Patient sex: M
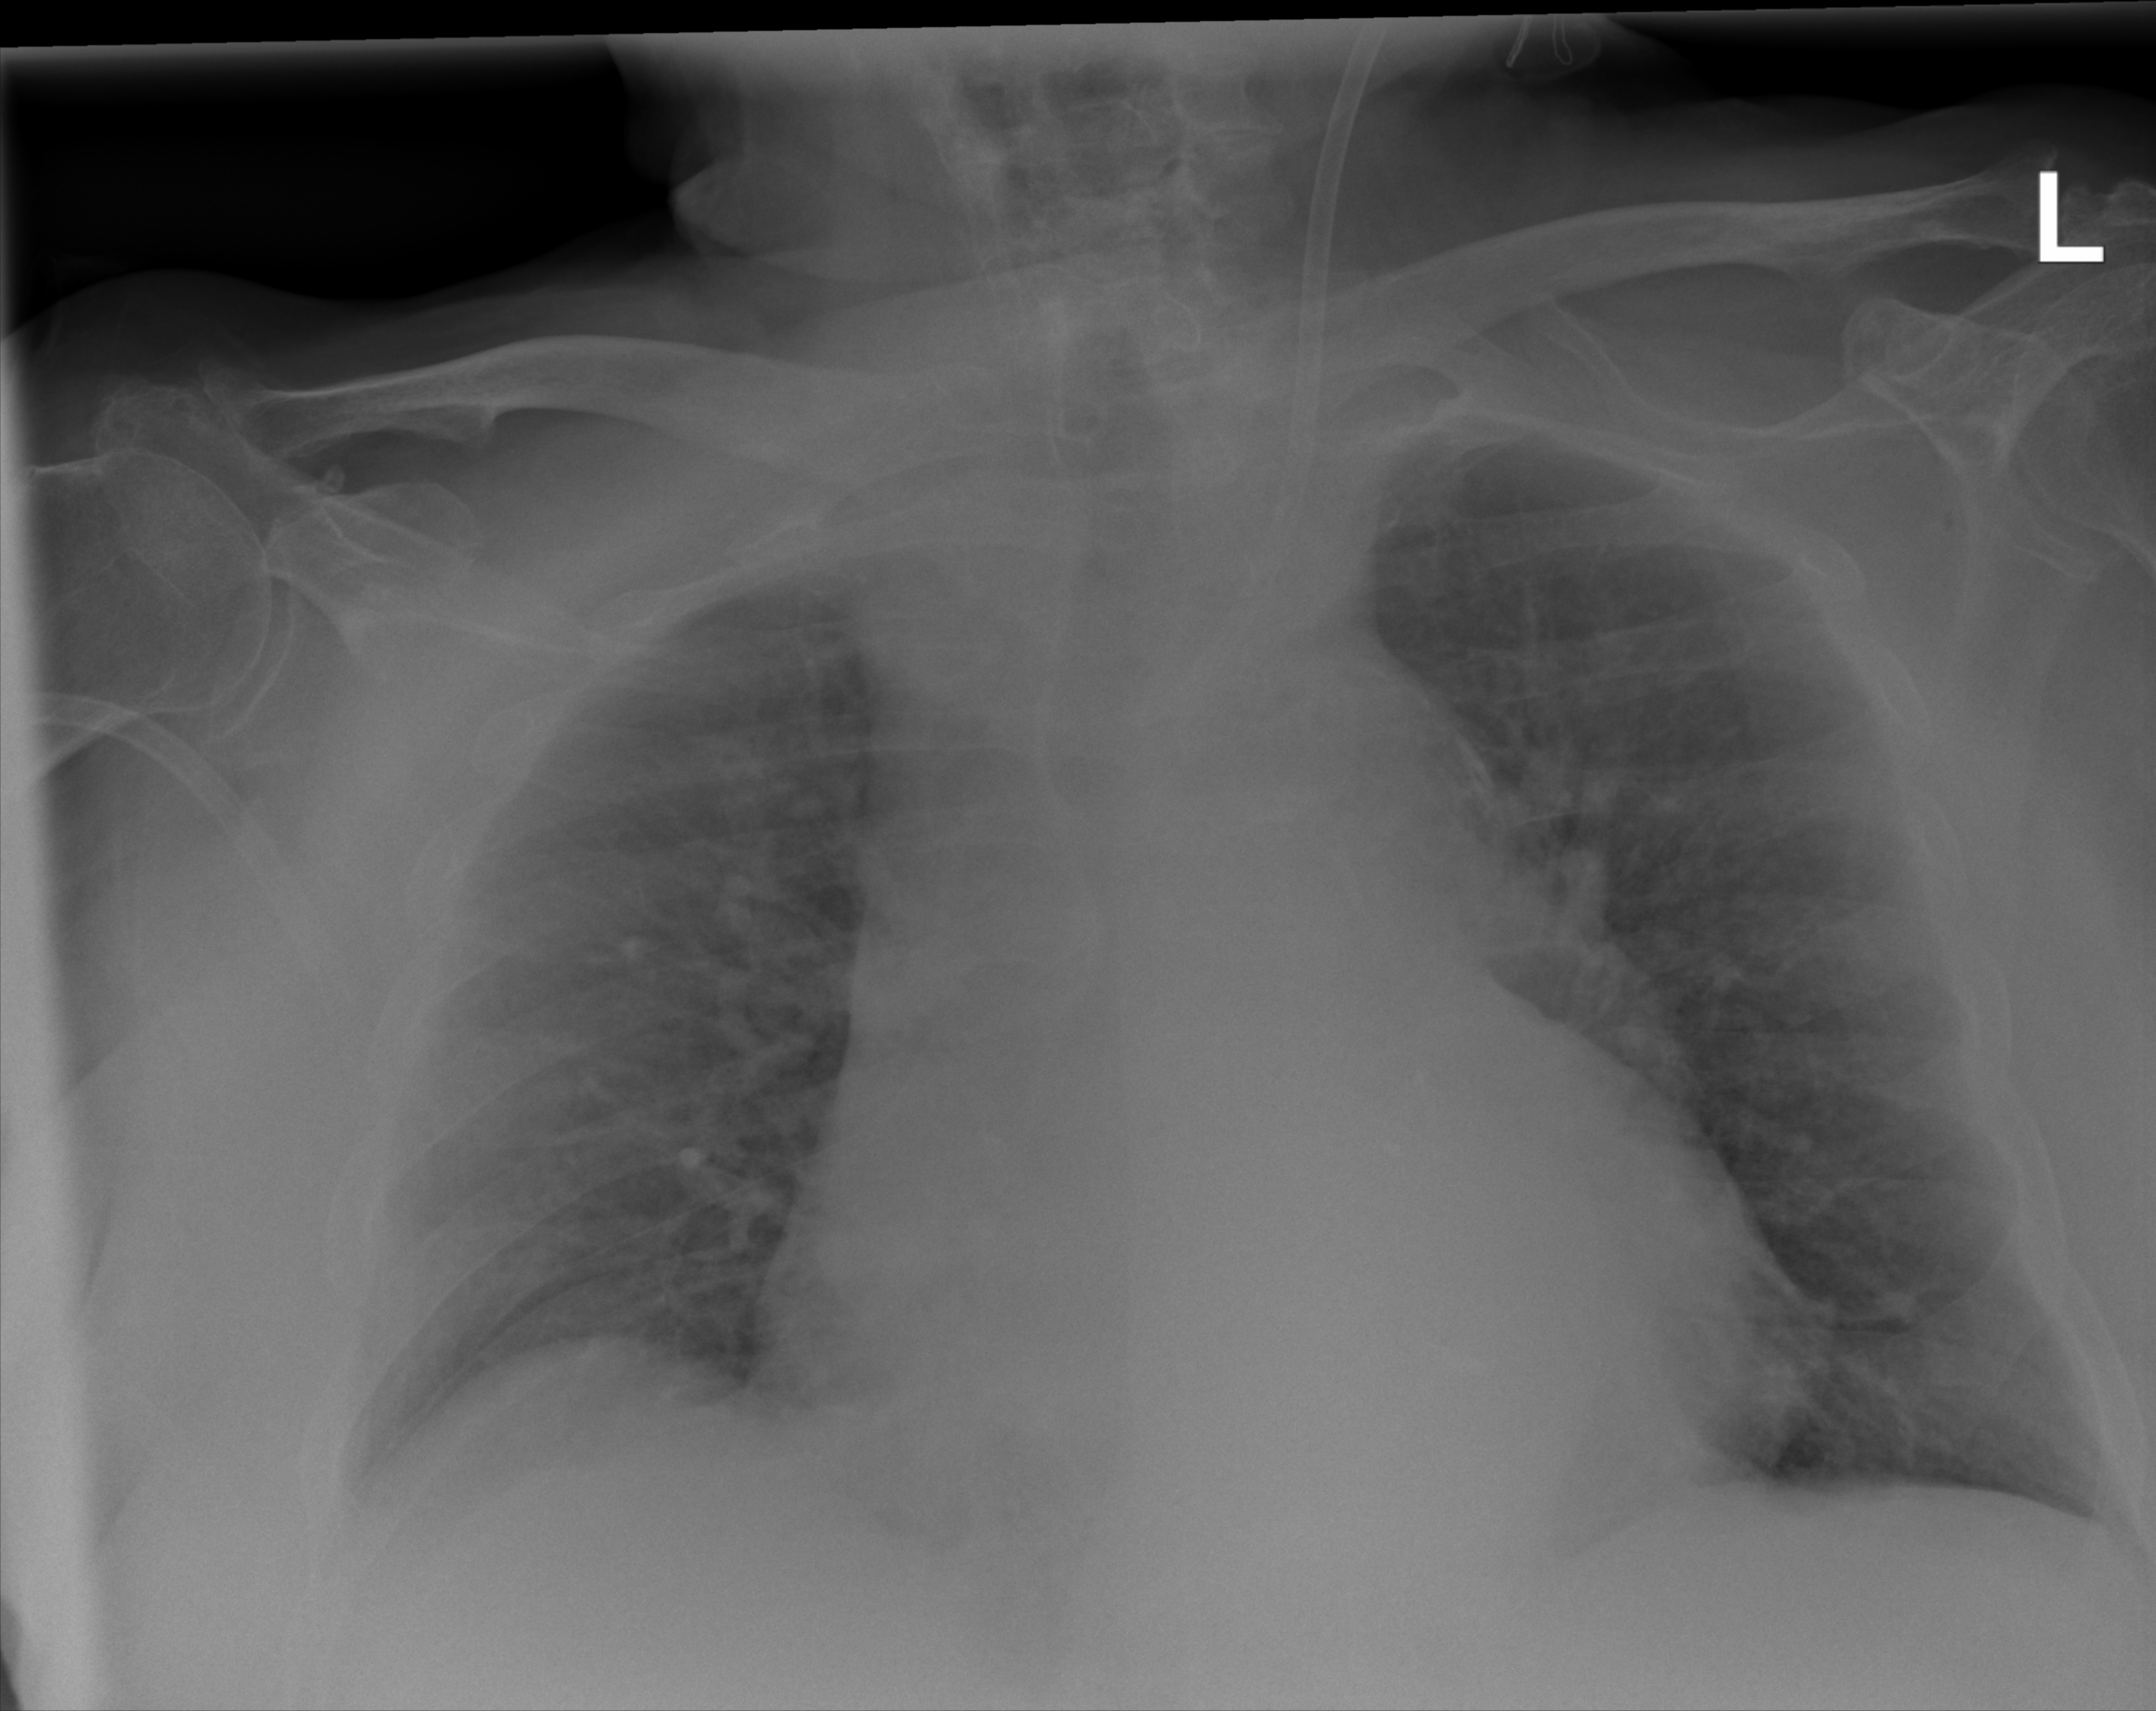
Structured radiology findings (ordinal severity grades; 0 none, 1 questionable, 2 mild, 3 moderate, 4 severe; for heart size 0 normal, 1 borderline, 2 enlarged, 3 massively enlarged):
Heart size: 2
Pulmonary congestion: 2
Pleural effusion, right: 2
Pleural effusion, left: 1
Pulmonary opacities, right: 0
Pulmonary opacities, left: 0
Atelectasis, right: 2
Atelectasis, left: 2